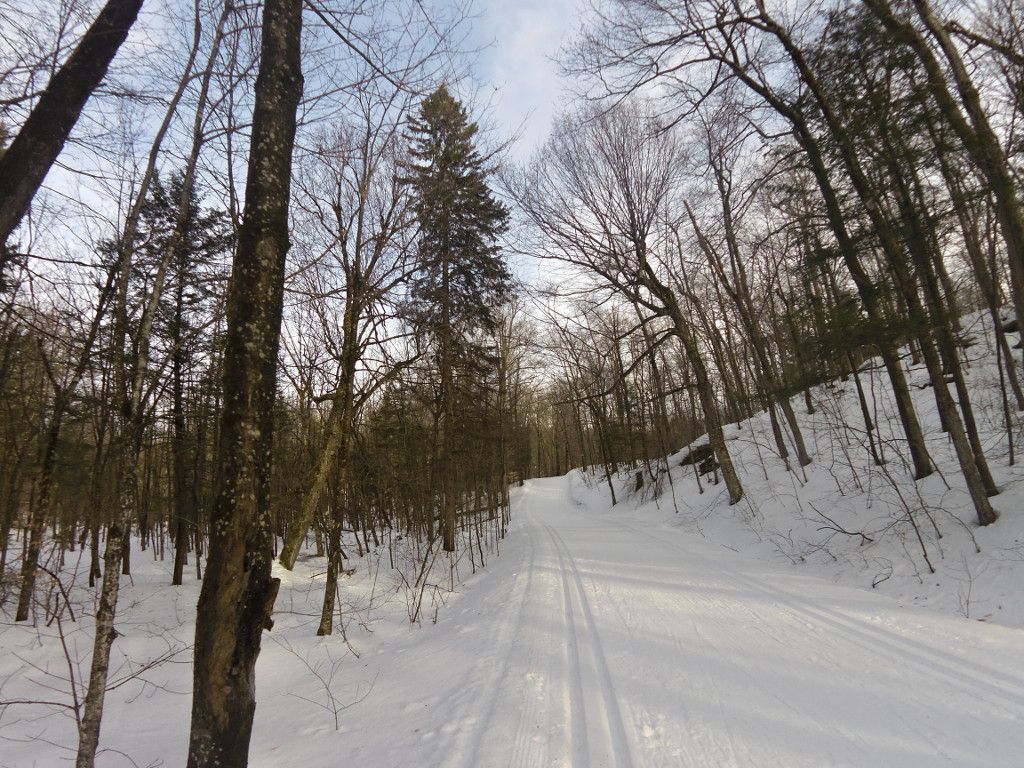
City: ottawa-gatineau